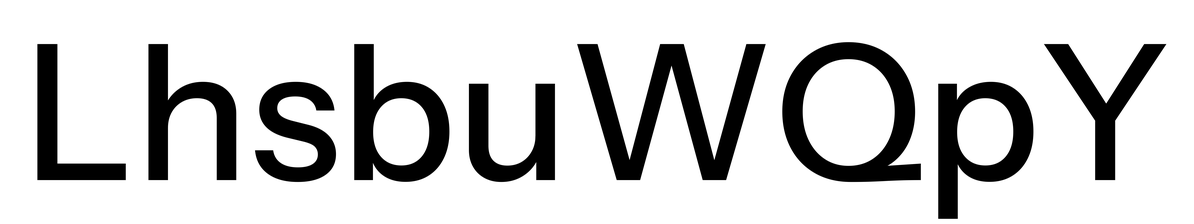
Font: InstrumentSans_Medium